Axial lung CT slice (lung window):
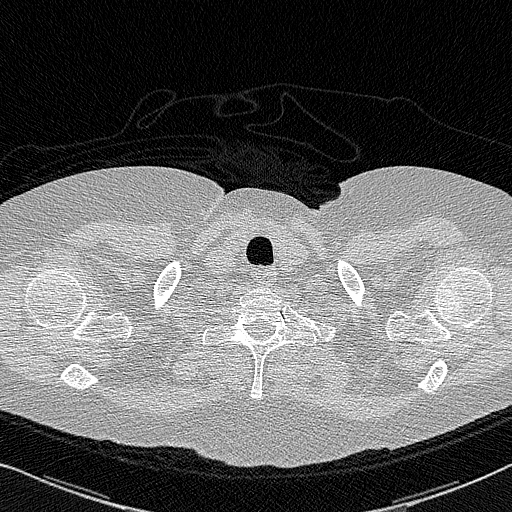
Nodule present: no